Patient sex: M
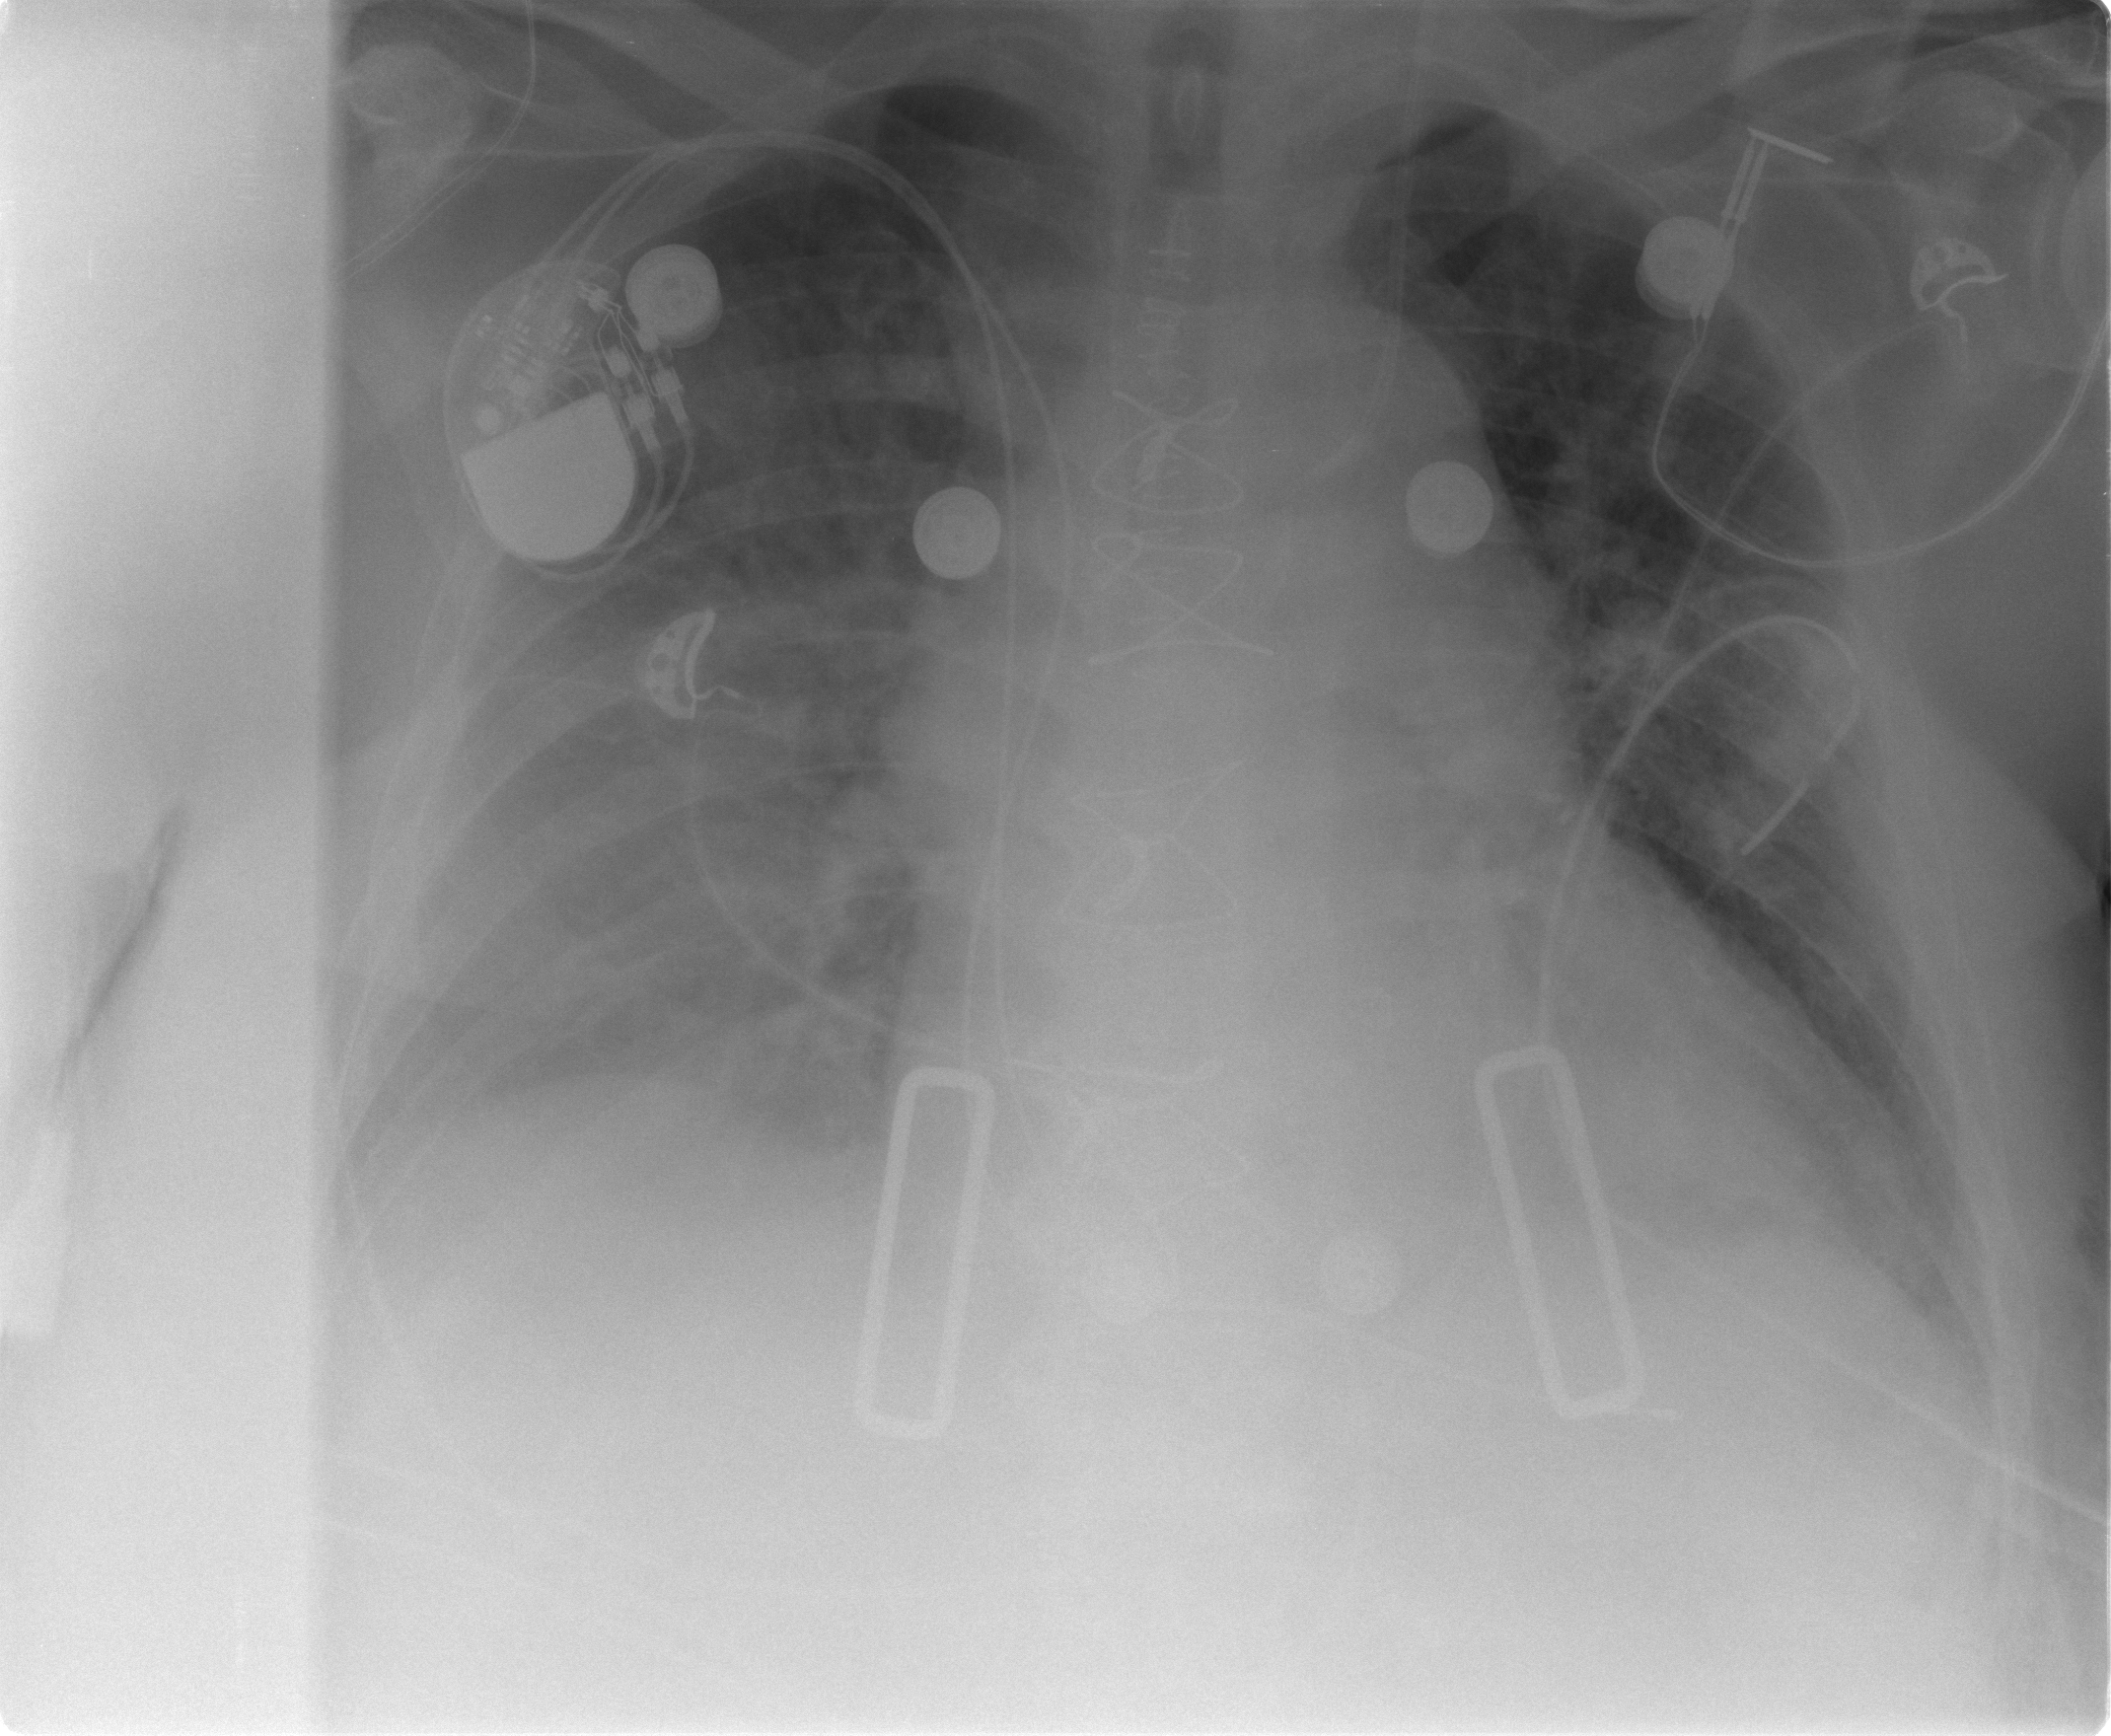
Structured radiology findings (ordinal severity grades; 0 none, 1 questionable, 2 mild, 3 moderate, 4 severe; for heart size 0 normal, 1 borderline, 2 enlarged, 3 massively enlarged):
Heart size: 2
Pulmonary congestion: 3
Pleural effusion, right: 3
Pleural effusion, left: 2
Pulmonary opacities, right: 2
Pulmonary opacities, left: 1
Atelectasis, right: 3
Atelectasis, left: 2